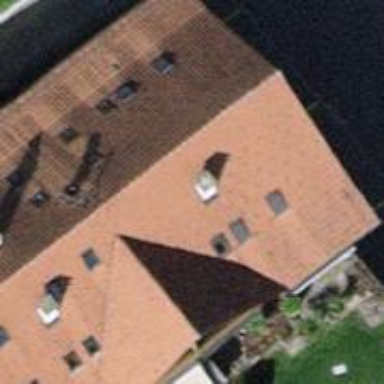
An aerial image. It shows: White building with gabled roof in dark salmon color. The roof orientation is across the building.